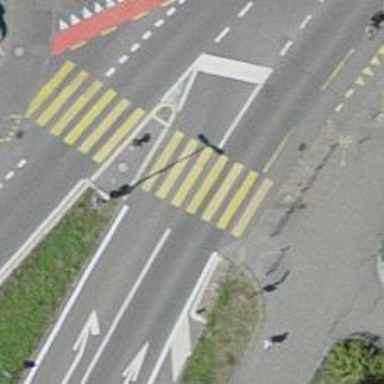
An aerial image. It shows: Uncontrolled zebra crossing with notable zebra markings.